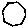
Label: hexagon